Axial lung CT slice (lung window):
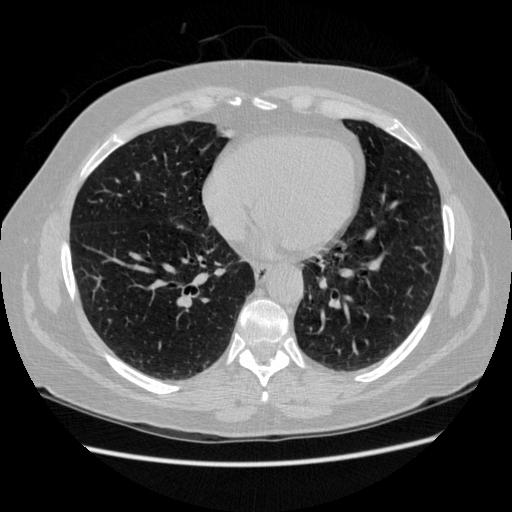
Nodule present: no